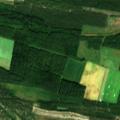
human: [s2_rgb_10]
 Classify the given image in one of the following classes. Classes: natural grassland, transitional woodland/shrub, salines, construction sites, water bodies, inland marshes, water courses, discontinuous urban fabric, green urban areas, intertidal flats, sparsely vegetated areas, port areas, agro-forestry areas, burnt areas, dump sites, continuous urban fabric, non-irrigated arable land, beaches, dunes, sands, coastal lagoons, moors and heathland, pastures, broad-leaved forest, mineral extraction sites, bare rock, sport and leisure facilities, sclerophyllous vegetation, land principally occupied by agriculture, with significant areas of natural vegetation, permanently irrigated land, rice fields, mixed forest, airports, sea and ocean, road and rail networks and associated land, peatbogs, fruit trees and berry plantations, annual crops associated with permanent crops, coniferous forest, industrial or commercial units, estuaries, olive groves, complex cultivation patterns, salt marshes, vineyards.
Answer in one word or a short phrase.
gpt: non-irrigated arable land, broad-leaved forest, coniferous forest, mixed forest, transitional woodland/shrub